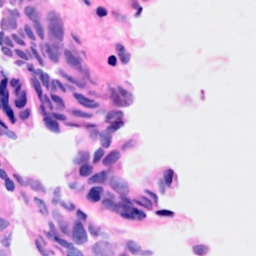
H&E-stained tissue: Breast